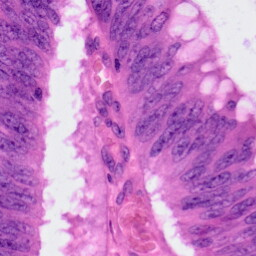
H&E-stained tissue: Colon